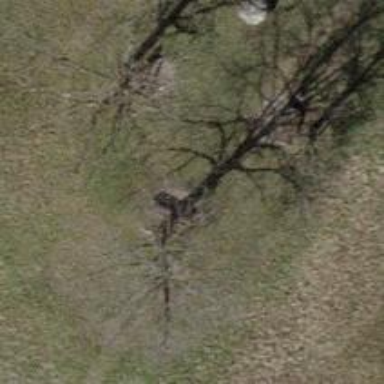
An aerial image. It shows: Bench.